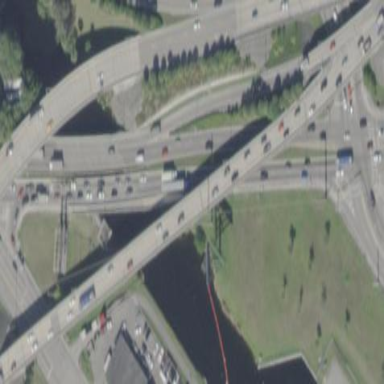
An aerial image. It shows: Man-made bridge.